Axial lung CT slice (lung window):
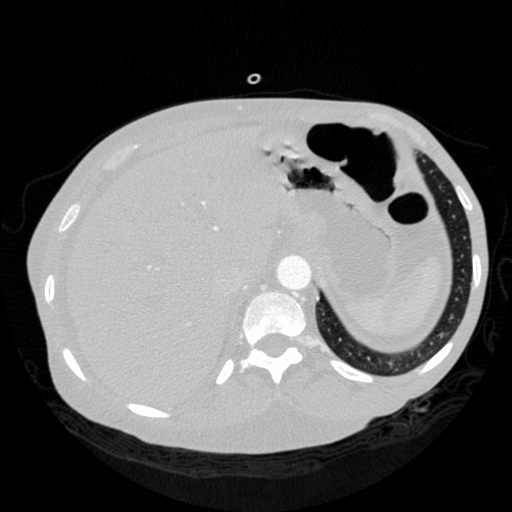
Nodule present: no